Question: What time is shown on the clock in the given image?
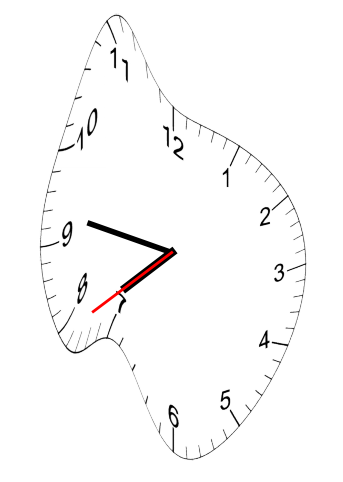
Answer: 07:46:39